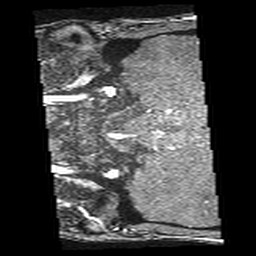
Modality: angio
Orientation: coronal
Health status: ill
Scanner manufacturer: siemens
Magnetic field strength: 3 T
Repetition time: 0.022 s
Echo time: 0.00401 s